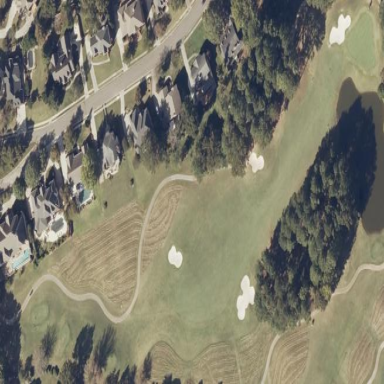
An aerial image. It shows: Rough area in golf course.